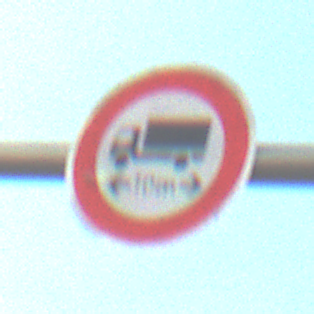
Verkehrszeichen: TatsaechlicheLaenge
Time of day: MorningAfternoon
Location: Outdoor (Suburban)
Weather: PartlyCloudy
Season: NotSpecified
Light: Natural